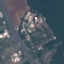
Land use / land cover: Highway